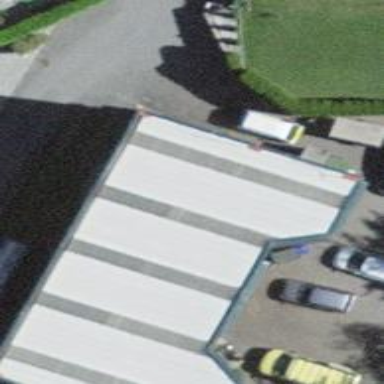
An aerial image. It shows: Car repair shop.